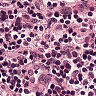
Metastatic tissue present: no